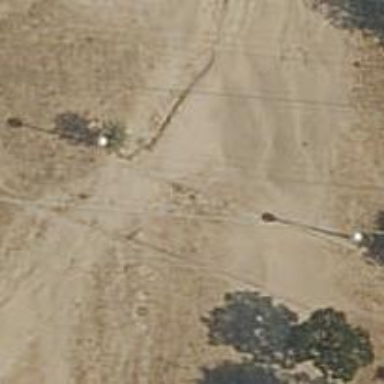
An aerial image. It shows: Dirt footway.